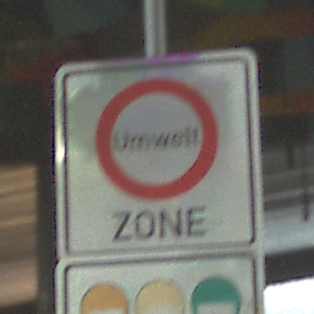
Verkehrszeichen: BeginnUmweltzone
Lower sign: FreistellungVomVerkehrsverbot1
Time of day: SunriseSunset
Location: Outdoor (Suburban)
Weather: Clear
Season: NotSpecified
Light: Natural